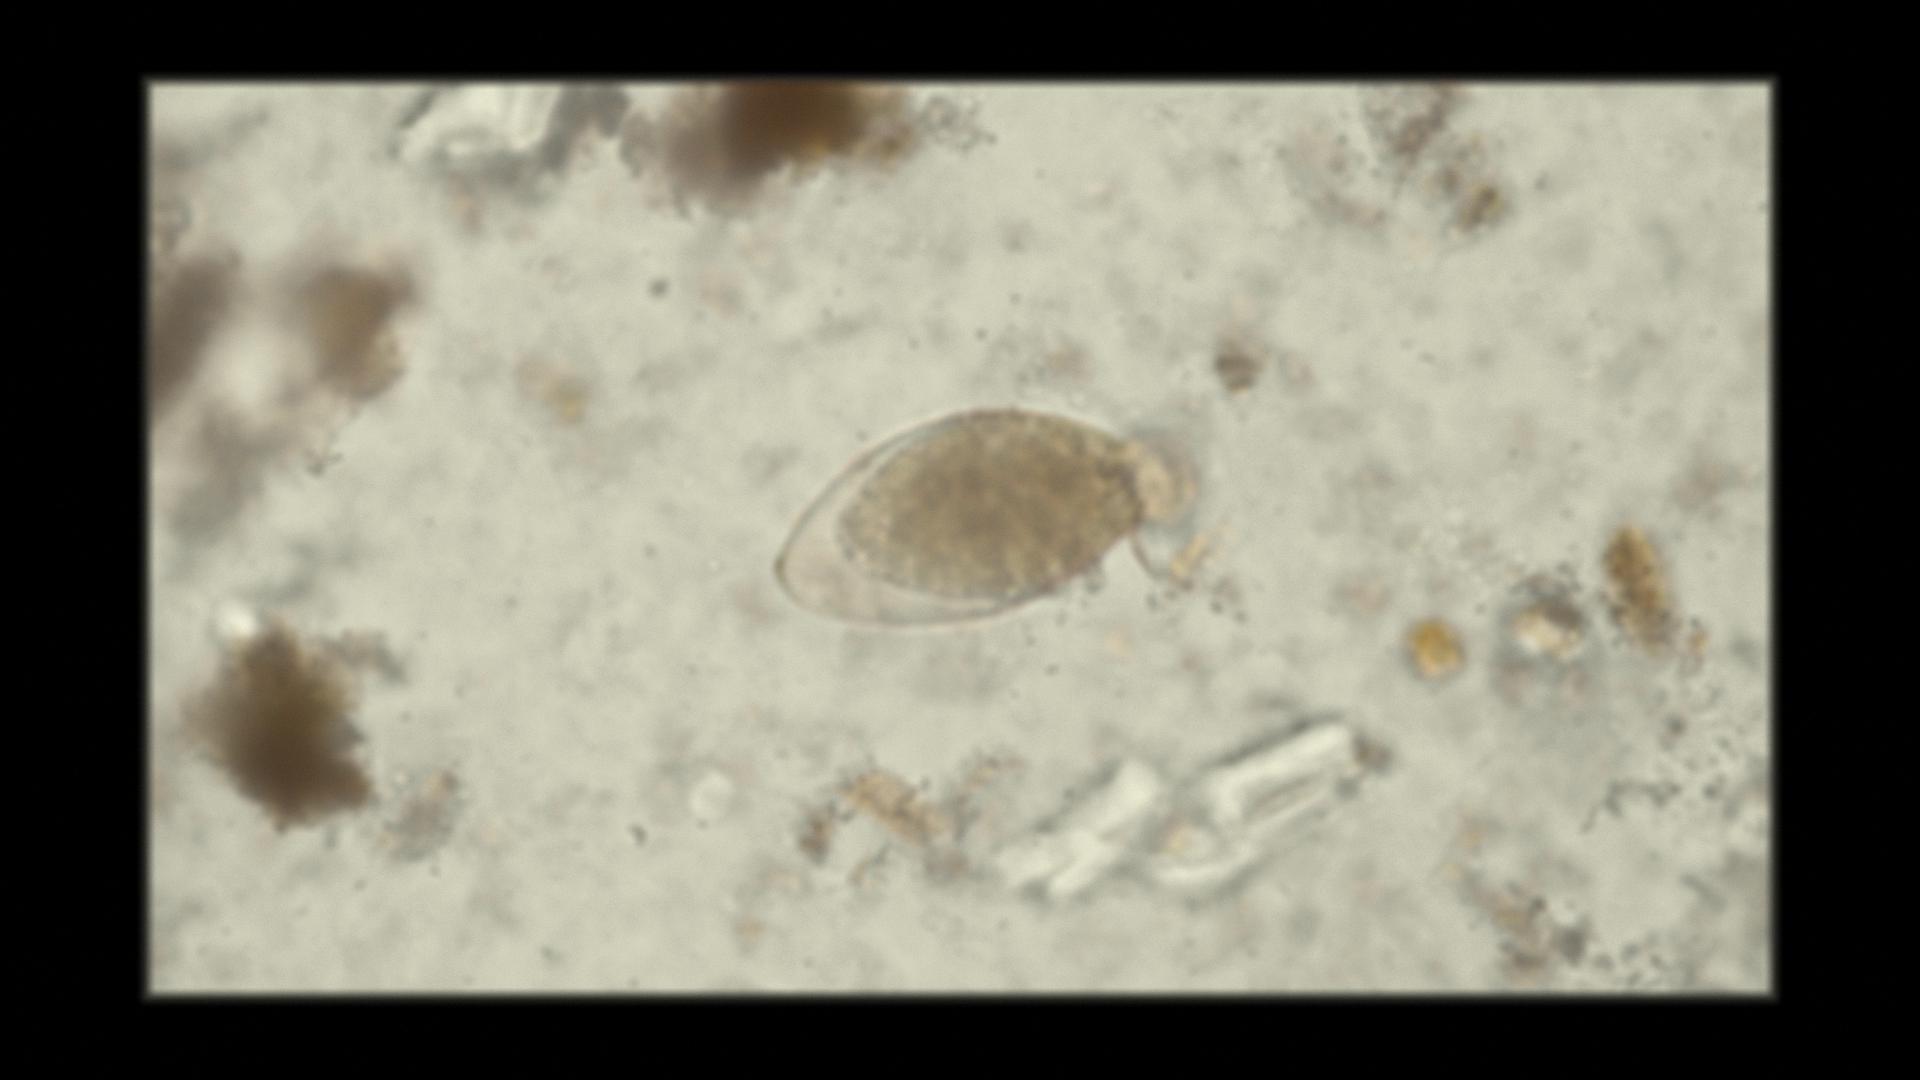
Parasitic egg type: Fasciolopsis buski